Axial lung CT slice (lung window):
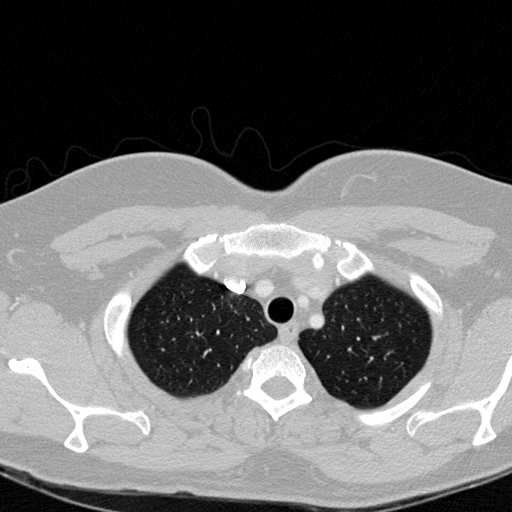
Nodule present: no